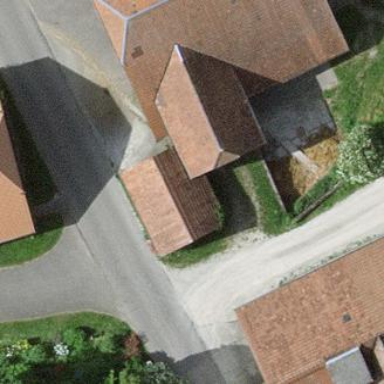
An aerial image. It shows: Barn.